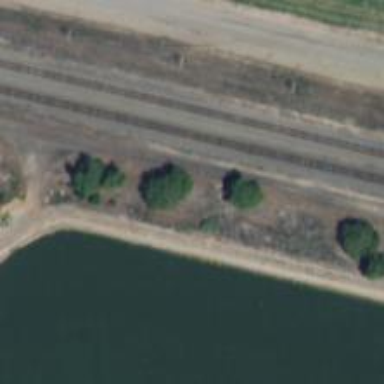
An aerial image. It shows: Railway track.